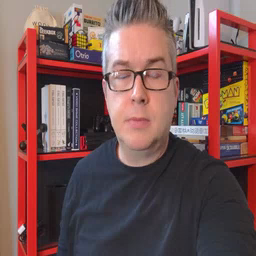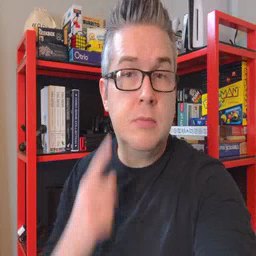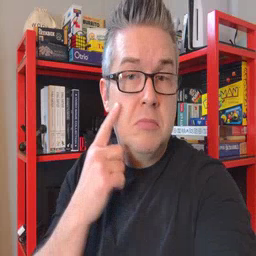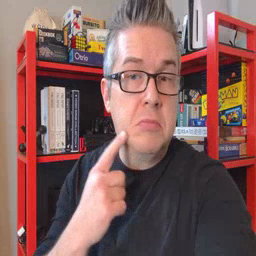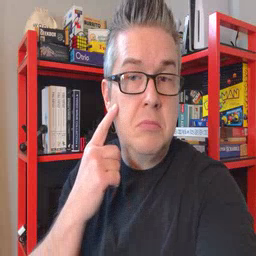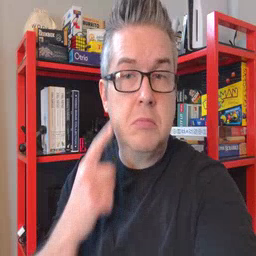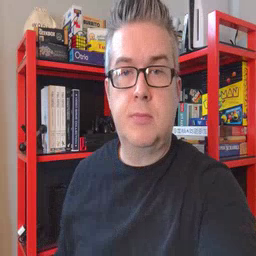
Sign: cheek